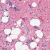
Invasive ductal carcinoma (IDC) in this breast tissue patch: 0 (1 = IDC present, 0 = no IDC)